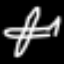
Label: airplane